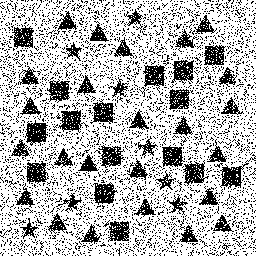
Squares: 16
Triangles: 24
Stars: 8
Total shapes: 48